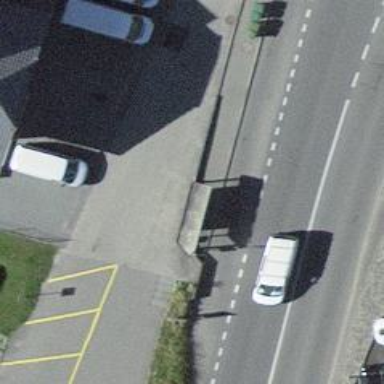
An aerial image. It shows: Bus stop with shelter. It is platform for public transport.